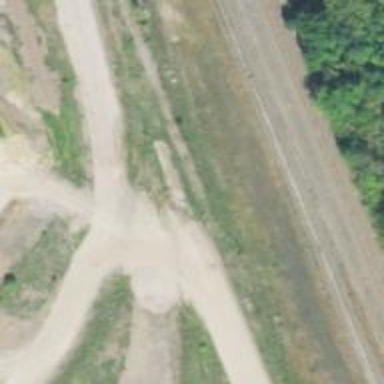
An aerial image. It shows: Unused railway yard.